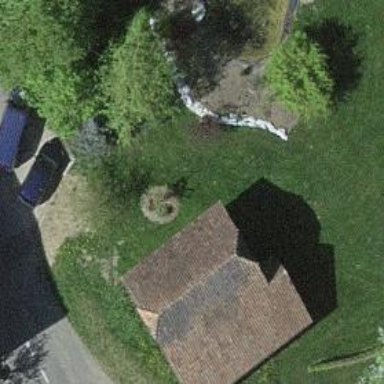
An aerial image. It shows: Barn.